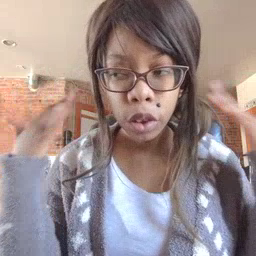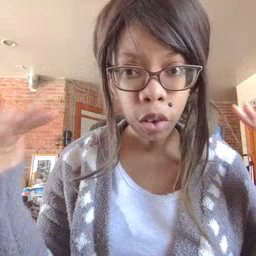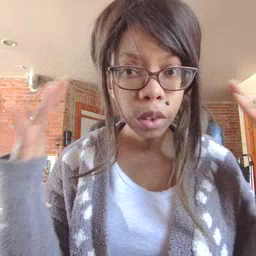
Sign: noisy